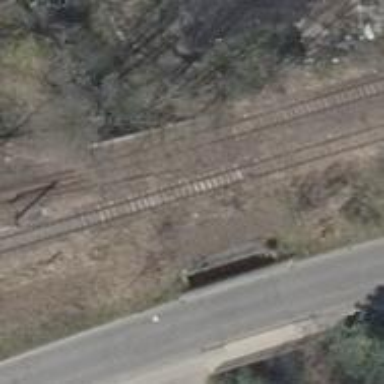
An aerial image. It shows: Bridge over railway track of class A.